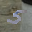
Label: 5